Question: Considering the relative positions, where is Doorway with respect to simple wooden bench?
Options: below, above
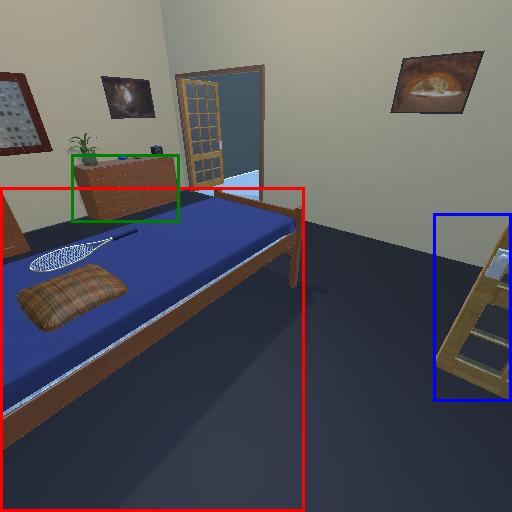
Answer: below